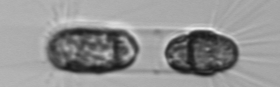
Label: Corethron_hystrix